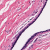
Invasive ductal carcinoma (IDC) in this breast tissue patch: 0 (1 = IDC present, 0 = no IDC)